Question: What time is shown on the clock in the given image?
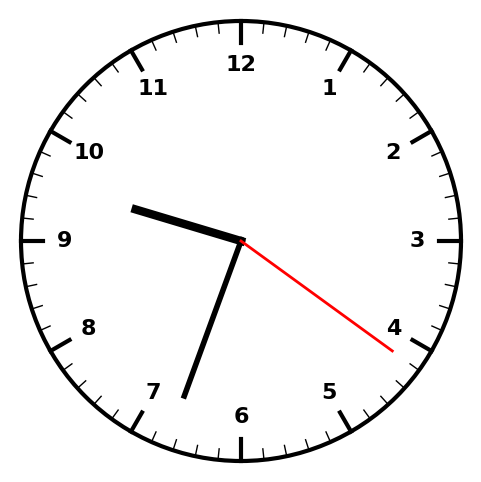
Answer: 09:33:21